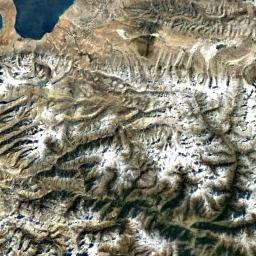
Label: snowberg